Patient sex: M
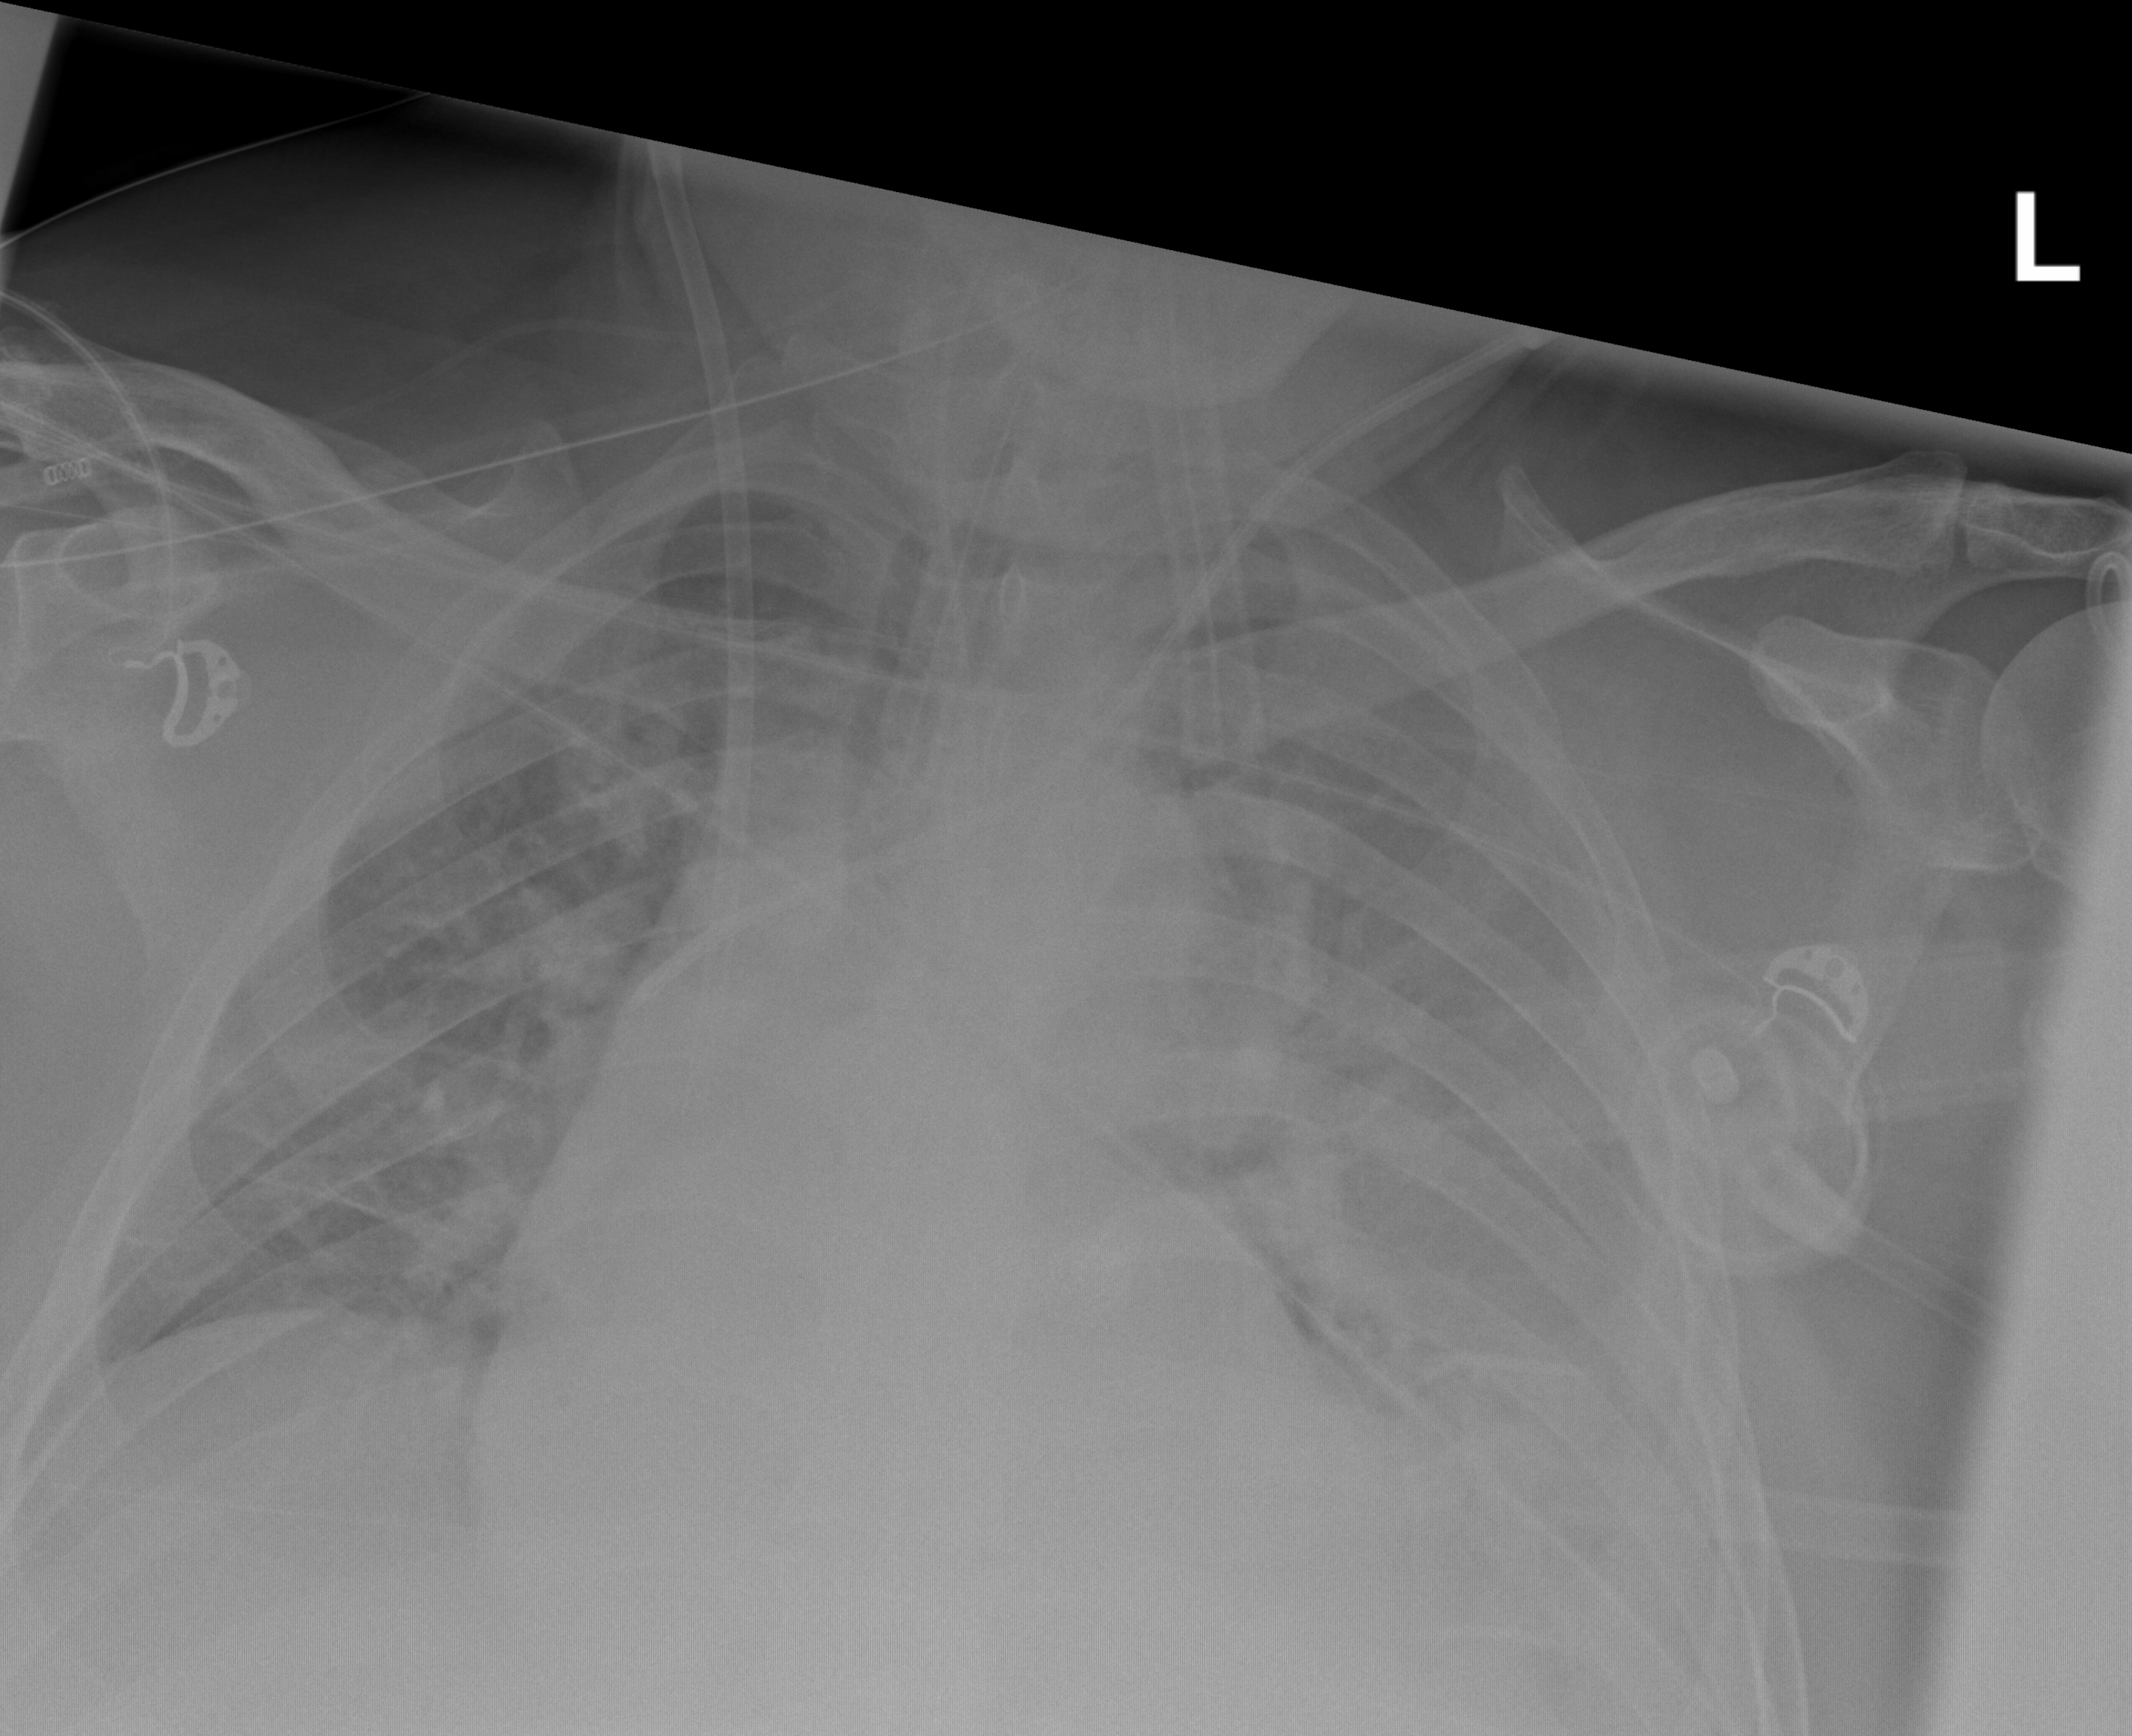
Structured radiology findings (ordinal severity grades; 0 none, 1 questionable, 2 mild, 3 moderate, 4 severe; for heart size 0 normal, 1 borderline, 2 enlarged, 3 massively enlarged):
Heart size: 2
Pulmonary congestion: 2
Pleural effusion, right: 2
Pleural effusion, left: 4
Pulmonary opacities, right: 3
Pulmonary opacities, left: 3
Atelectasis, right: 3
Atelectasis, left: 3